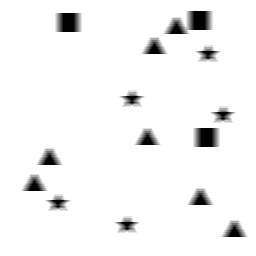
Squares: 3
Triangles: 7
Stars: 5
Total shapes: 15